Question: I do love thin fonts, so I have following customisation in my '.emacs':
'''
(set-frame-font "NK57 Monospace-14:weight=light" t)
'''
This works as expected, however this does not tells Emacs that it should render embolden text with lighter weight too, e.g. to use 'medium' instead of 'regular' weight, so there is dramatically difference in weights, see picture below.

How can I tweak this?
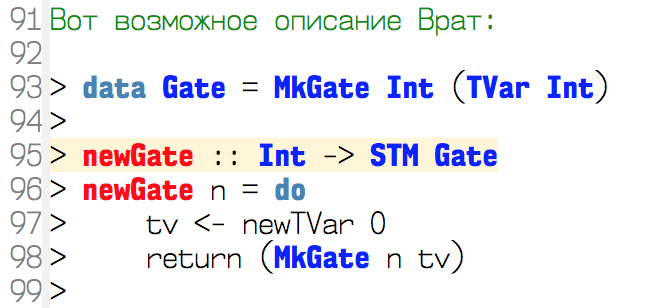
Answer: Well, it is possible to customise default bold face using 'customize-face' command as was mentioned by <URL>.
However, this is not enough in most cases, because of some packages or themes could introduce another customisations, which overrides default one (e.g. 'font-lock-function-name-face', 'font-lock-keyword-face') and could be found in face customisation menu too.